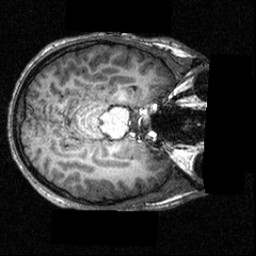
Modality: T1w
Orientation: axial
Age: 19
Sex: male
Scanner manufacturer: siemens
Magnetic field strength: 3.951 T
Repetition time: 1.5 s
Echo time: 0.00335 s